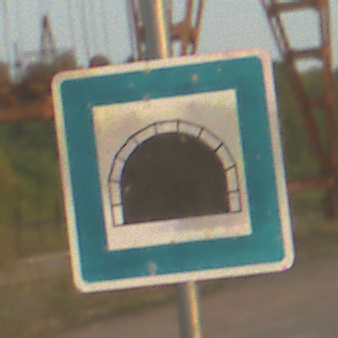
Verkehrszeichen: Tunnel
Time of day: SunriseSunset
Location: Outdoor (Suburban)
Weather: PartlyCloudy
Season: NotSpecified
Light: Natural